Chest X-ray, AP view. Patient: 48 years old, sex F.
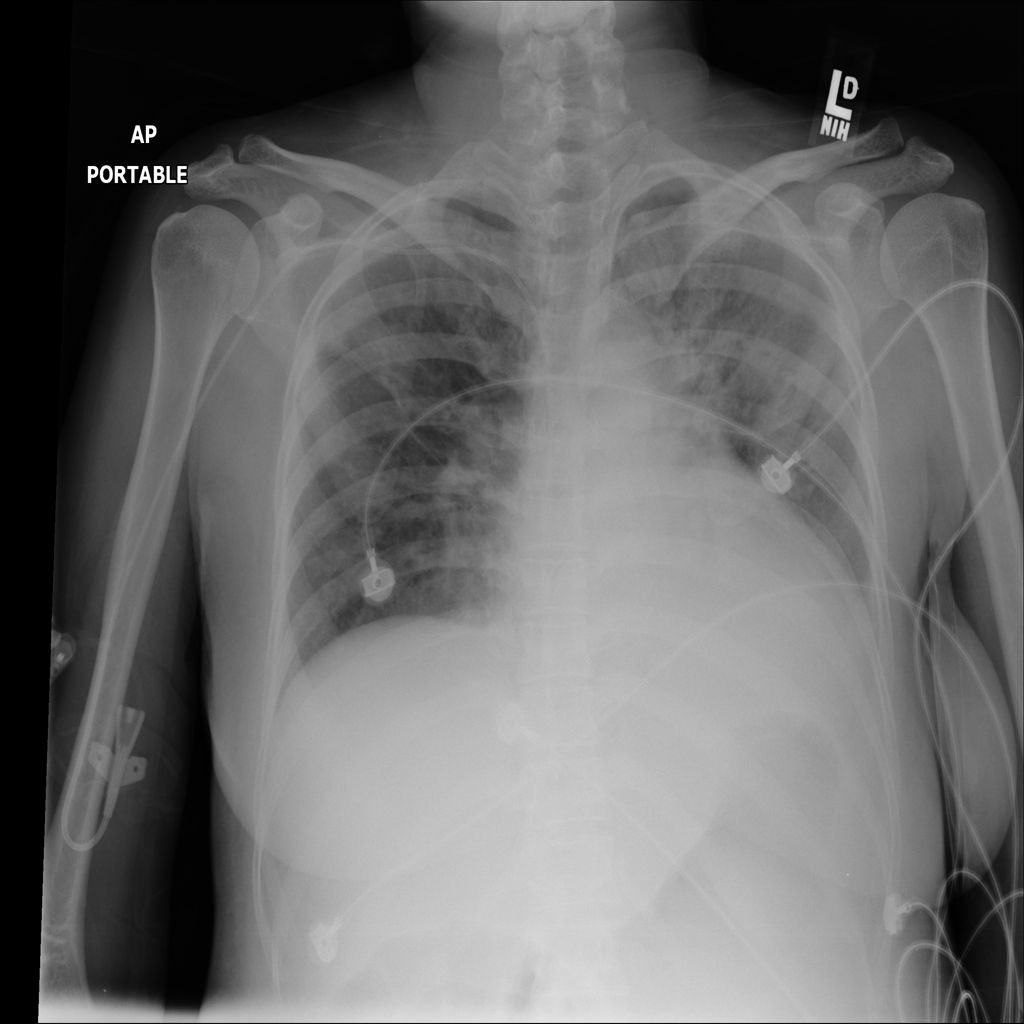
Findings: Effusion